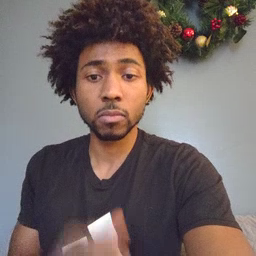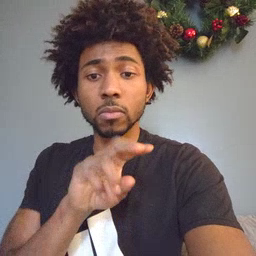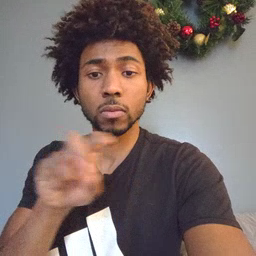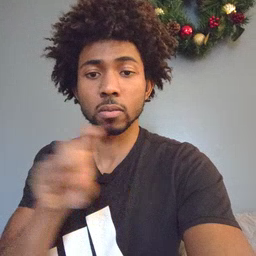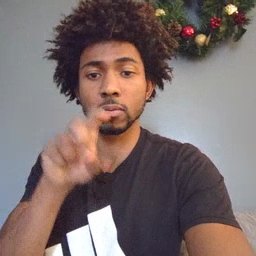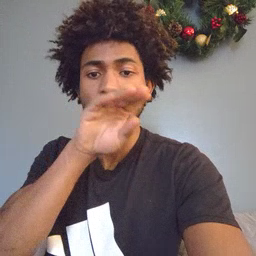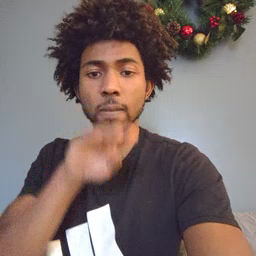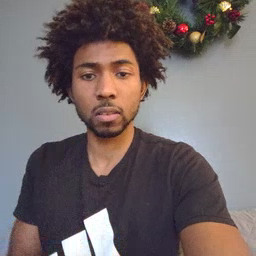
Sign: closet